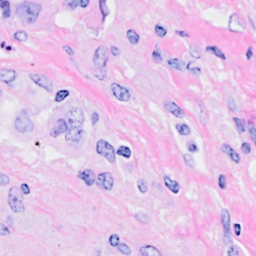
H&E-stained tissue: Breast